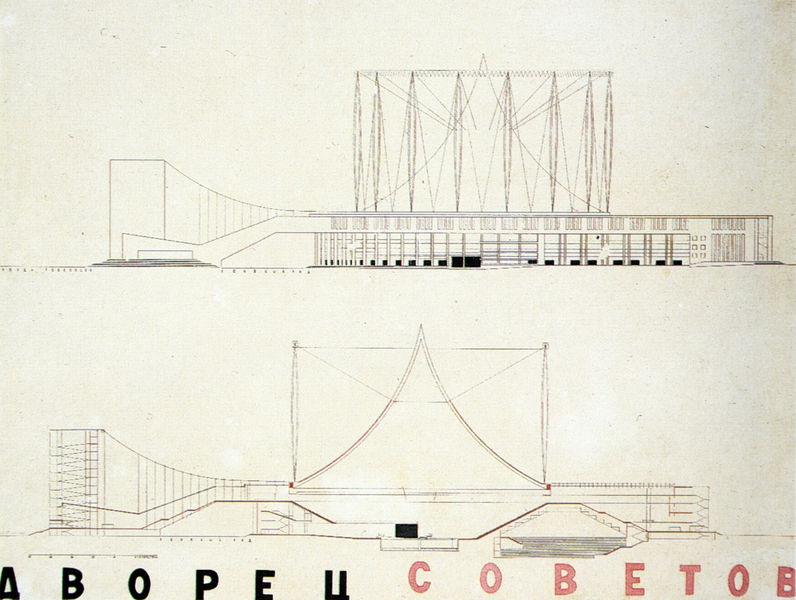
Titel: Wettbewerbsentwurf für den Palast der Sowjets in Moskau
Künstler: Alexander Nikolskij
Standort: Moskau
Institution: Staatliches Architekturmuseum
Schlagwörter: weiß, fenster, grau, orange, schwarz, skizze, zeichnung, dach, gebäude, rot, architektur, spitze, schrift, ansicht, fassade, moderne, grafik, graphik, treppe, zahlen, aufgang, halle, bögen, kurven, schwarzweiß, text, buchstaben, beschriftung, plakat, entwurf, konstruktion, etagen, geschosse, plan, rampe, block, stockwerke, zelt, russisch, grundriss, bauwerk, massstab, aufriss, architekturzeichnung, skala, maße, kyrillisch, netwurf